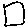
Label: square